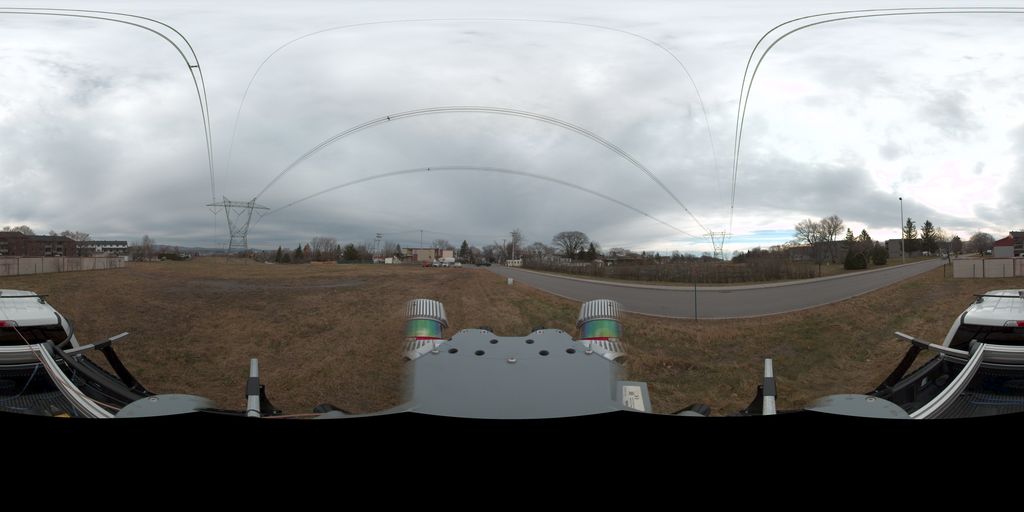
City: quebec_city